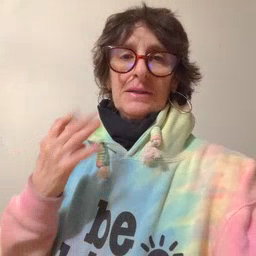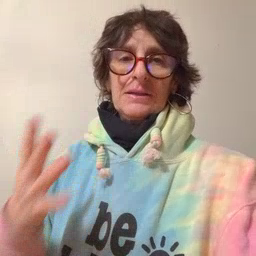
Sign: many